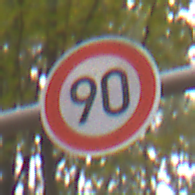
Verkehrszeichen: Geschwindigkeit90
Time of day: Midday
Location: Outdoor (Nature)
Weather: Overcast
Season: NotSpecified
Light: Natural